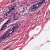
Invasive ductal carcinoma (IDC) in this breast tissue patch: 0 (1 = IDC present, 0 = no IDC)